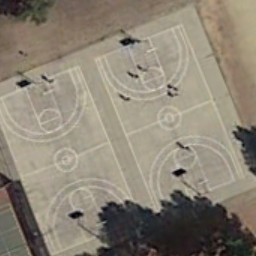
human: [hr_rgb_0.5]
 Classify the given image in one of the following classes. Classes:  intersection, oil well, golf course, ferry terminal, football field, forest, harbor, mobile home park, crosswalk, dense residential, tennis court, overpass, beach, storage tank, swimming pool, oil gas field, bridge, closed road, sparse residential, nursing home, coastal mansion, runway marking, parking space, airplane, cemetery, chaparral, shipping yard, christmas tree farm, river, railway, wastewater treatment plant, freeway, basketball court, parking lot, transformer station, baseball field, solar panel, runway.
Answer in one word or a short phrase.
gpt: basketball court